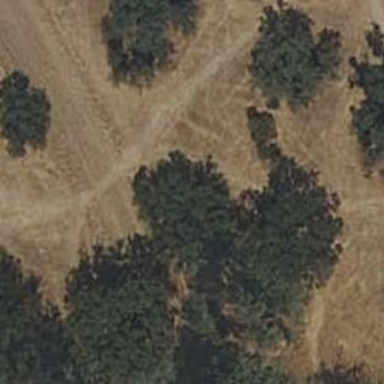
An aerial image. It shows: Dirt path.